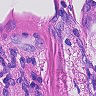
Metastatic tissue present: yes